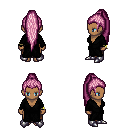
a pixel art fantasy rpg character, female body template, human, dark skin, gray robe, robe skirt, pink extra-long topknot hairstyle, bracelets, metal boots, four views (front, back, left, right), 2x2 character sprite sheet, small pixel art, hard edges, no anti-aliasing